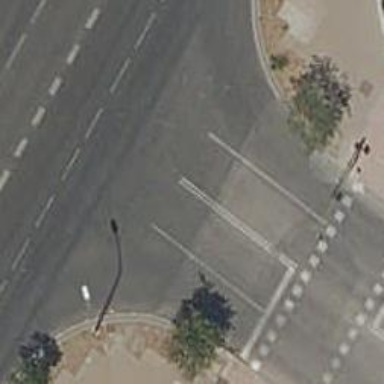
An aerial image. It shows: Road with traffic signals.